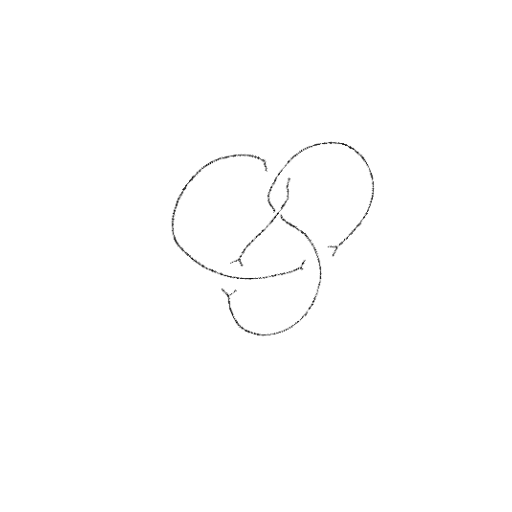
Crossing number: 4